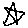
Label: star